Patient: sex M, age 60
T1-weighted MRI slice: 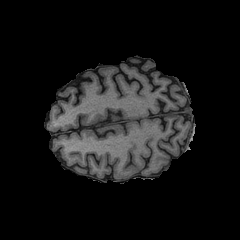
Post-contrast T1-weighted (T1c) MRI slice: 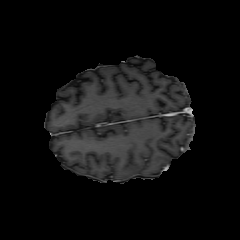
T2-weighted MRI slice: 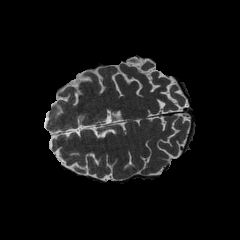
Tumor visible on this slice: no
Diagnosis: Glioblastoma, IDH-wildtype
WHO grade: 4